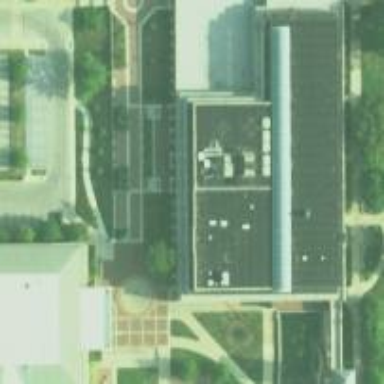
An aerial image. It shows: Library building.